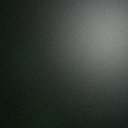
Screen state: off